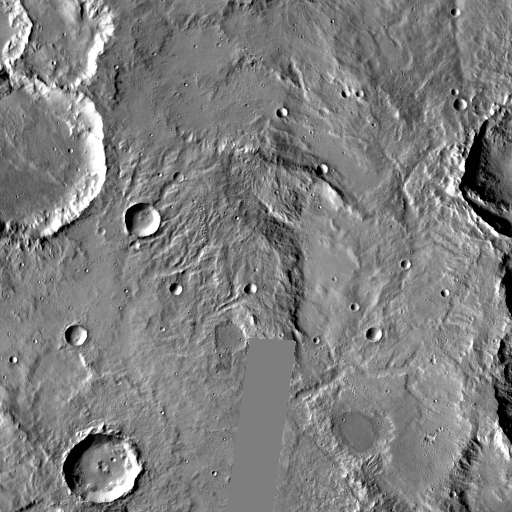
Crater classes present: Background, Other, Layered, Buried, Secondary